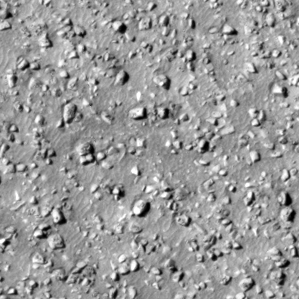
Label: non_frost